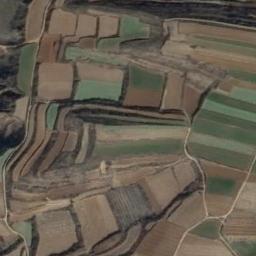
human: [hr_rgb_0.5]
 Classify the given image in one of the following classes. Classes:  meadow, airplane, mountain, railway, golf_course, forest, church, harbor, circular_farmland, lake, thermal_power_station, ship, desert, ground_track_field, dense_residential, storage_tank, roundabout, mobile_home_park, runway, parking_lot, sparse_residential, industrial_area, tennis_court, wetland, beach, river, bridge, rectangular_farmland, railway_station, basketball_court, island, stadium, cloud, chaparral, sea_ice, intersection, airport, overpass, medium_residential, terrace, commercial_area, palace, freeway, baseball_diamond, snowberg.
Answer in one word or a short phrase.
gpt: terrace